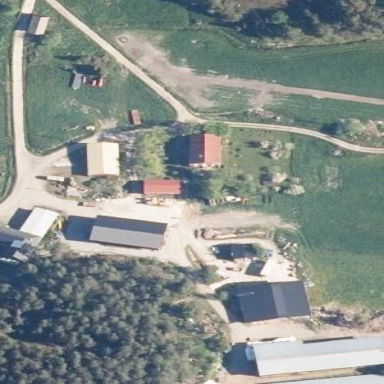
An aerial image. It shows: Farmyard area.